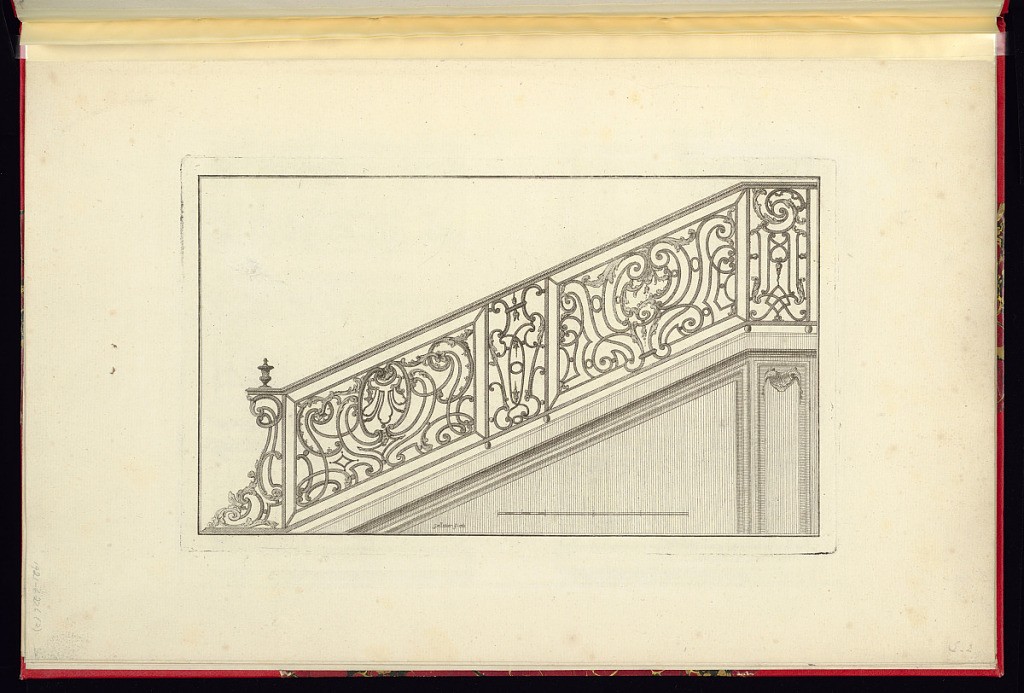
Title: Staircase and Iron Balustrade Design
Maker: Moreau, French, active 18th century
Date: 1761
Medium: Engraving on laid paper
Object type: Print
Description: Side view of staircase and pierced ballustrade design. The plate is signed.